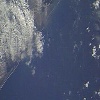
Label: water